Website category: university
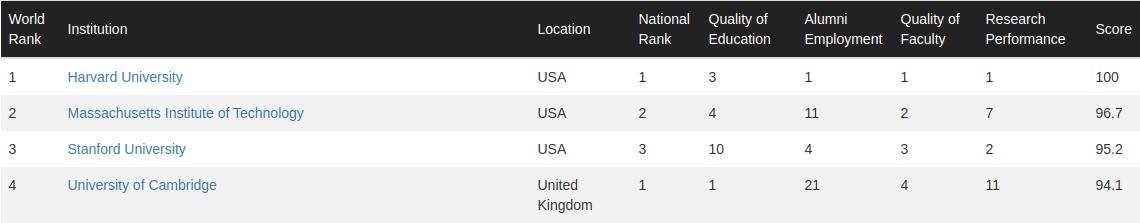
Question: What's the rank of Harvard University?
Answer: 1

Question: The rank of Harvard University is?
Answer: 1

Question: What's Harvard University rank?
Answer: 1

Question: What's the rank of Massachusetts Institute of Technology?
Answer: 2

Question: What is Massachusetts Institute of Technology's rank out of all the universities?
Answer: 2

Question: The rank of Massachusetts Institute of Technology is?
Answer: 2

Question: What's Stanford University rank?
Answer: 3

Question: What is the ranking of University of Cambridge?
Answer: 4

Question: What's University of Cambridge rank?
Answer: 4

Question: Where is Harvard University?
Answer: USA

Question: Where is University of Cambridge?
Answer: United Kingdom

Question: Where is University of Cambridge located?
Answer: United Kingdom

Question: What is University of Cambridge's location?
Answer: United Kingdom

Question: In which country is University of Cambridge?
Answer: United Kingdom

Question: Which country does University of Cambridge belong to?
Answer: United Kingdom

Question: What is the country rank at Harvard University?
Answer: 1

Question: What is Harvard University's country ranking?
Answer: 1

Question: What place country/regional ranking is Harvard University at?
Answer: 1

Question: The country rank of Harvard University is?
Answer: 1

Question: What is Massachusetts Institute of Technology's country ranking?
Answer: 2

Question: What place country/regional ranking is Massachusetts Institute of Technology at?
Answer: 2

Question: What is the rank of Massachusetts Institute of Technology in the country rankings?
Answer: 2

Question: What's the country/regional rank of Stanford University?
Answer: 3

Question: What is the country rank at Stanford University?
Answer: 3

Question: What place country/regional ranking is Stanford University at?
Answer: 3

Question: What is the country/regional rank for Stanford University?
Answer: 3

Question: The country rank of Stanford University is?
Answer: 3

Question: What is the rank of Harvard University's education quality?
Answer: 3

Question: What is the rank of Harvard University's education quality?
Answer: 3

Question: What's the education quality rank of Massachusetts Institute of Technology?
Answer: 4

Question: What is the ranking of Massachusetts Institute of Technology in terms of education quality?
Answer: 4

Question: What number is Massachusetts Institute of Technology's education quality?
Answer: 4

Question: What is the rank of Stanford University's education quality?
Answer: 10

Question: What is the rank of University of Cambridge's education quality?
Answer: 1

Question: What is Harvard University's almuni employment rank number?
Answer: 1

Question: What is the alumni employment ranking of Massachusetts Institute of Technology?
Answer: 11

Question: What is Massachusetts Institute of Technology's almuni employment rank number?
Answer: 11

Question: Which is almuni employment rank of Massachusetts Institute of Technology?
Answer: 11

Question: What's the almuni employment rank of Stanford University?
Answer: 4

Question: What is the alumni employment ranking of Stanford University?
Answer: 4

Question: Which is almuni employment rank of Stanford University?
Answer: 4

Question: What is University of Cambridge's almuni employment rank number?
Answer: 21

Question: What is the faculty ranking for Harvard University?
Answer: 1

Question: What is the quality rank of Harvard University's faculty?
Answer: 1

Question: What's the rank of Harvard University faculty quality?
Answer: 1

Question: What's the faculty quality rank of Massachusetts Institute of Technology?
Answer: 2

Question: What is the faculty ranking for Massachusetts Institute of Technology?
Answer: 2

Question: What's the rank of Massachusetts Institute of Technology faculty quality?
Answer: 2

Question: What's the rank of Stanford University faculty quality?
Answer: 3

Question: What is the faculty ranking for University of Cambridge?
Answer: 4

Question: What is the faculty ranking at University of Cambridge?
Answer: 4

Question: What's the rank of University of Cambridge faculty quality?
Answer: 4

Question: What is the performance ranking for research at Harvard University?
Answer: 1

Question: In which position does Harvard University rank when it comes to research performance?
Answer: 1

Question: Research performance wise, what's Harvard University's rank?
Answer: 1

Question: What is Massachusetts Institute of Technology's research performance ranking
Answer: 7

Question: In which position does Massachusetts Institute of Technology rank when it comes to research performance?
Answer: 7

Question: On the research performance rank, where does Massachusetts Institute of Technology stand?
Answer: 7

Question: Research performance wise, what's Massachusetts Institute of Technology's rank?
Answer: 7

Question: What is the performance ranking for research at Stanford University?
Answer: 2

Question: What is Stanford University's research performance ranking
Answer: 2

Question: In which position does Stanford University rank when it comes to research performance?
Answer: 2

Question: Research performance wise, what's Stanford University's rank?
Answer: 2

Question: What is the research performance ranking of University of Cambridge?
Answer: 11